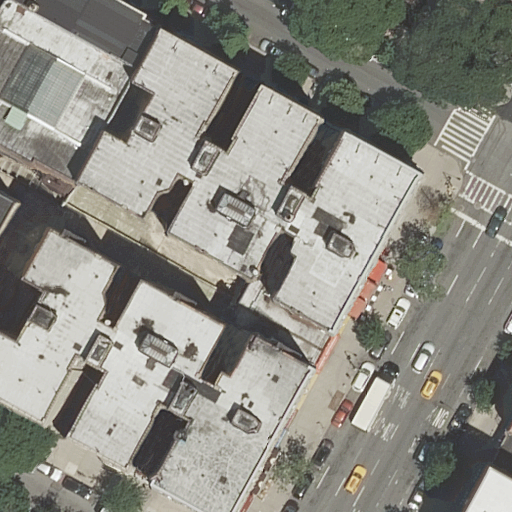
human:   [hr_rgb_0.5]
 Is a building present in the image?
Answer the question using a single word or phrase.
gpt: yes

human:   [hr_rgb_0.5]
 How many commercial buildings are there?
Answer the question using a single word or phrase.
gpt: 0

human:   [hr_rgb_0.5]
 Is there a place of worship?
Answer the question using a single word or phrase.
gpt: yes

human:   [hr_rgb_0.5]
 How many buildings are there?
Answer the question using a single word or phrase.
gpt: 7

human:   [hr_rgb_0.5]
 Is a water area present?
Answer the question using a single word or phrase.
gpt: no

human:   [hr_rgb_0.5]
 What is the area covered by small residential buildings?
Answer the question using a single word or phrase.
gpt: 94m2

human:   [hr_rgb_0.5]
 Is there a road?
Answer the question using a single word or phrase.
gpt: yes

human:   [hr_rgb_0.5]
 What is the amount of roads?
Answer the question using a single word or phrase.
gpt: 4

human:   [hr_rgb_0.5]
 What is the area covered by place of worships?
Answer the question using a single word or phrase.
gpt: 142m2

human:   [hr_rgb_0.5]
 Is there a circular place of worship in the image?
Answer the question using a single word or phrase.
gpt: no

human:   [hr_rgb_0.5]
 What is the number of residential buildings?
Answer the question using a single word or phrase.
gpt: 7

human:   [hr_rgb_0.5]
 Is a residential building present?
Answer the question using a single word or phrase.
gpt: yes

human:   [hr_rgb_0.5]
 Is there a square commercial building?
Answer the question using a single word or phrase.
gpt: no

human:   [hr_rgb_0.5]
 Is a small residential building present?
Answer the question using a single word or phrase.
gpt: yes

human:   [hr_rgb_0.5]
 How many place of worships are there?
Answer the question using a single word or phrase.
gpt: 1

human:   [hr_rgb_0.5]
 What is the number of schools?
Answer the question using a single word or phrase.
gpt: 1

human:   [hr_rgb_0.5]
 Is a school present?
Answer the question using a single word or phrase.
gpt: yes

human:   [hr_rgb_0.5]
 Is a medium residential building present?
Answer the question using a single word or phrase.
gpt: yes

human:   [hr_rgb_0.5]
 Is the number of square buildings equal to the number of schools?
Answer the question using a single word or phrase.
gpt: no

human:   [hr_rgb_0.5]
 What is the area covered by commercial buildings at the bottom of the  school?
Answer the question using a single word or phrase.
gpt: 0m2

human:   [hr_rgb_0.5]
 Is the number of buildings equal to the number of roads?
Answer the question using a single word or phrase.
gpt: no

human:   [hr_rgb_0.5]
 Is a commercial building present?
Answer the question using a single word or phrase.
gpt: no

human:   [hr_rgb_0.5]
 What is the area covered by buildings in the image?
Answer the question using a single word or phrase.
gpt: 5738m2

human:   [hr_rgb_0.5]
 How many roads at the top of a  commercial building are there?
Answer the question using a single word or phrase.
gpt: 0

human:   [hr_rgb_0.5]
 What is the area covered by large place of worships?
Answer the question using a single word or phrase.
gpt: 0m2

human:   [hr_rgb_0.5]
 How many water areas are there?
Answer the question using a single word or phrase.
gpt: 0

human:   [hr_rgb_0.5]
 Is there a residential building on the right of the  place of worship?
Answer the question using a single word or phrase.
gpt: yes

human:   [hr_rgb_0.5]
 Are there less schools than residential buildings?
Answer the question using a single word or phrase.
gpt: yes

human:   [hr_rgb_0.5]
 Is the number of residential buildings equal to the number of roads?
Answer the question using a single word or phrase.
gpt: no

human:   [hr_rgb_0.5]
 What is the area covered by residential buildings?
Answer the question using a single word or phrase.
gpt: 5738m2

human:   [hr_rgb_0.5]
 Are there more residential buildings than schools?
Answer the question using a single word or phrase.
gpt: yes

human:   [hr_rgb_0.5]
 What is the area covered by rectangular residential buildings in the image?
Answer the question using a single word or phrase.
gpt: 427m2

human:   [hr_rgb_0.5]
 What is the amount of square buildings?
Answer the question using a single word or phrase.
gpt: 0

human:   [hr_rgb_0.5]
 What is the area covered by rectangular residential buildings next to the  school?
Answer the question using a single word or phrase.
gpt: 427m2

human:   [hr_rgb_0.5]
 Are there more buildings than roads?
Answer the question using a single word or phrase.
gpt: yes

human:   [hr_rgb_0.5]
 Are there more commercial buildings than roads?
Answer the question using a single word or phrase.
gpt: no

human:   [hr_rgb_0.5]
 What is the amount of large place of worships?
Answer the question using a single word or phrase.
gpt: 0

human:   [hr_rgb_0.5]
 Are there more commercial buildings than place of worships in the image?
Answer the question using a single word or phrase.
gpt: no

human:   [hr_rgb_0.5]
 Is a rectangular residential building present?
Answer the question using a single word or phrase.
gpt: yes

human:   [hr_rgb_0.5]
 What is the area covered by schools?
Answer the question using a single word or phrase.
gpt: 190m2

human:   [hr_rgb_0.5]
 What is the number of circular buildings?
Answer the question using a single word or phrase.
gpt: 0

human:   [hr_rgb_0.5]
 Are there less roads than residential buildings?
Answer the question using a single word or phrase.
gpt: yes

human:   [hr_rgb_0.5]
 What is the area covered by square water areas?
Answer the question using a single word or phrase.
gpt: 0m2

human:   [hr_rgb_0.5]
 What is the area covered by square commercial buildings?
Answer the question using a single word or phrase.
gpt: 0m2

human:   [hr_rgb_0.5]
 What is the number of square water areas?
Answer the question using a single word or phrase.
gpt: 0

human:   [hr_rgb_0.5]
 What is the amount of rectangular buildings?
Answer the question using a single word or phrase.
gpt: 4

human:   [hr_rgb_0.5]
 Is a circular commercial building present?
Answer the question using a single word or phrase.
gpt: no

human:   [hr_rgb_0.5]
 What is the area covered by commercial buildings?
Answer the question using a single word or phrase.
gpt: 0m2

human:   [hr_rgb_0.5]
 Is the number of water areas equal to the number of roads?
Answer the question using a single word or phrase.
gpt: no

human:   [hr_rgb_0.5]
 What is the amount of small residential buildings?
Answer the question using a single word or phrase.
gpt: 2

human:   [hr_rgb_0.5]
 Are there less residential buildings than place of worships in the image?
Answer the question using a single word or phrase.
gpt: no

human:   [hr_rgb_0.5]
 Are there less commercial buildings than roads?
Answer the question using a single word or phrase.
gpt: yes

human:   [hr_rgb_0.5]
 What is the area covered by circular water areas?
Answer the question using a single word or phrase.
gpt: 0m2

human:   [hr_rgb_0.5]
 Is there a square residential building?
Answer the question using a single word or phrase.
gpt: no

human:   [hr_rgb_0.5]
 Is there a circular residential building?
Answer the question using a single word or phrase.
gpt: no

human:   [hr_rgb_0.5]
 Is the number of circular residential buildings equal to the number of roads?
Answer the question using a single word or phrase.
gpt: no

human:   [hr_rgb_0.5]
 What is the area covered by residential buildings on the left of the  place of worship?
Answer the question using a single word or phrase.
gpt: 0m2

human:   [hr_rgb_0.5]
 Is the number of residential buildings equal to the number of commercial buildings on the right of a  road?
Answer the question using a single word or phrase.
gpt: no

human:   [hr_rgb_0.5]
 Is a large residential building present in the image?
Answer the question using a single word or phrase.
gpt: yes

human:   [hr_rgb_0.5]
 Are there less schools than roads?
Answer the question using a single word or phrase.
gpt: yes

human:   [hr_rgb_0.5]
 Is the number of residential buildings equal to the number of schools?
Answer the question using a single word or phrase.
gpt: no

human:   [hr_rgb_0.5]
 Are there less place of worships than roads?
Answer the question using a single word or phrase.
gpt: yes

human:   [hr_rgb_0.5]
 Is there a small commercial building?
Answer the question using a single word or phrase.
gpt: no

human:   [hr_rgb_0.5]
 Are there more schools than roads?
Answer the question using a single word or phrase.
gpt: no